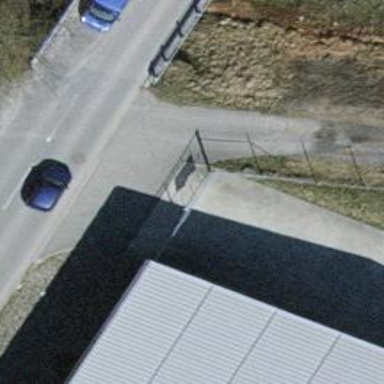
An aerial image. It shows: Fence is in the image.